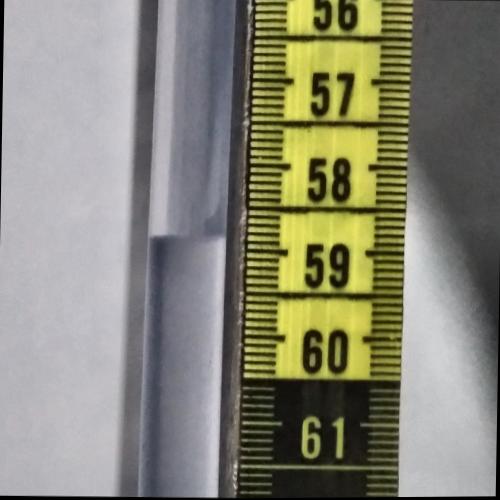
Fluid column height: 58.9 cm